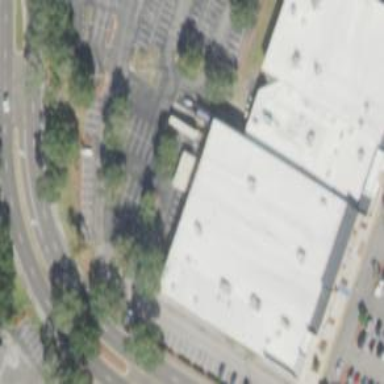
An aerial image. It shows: Mall building.